Aerial crown-view tile of a tropical tree (Barro Colorado Island, Panama), acquired 20250915:
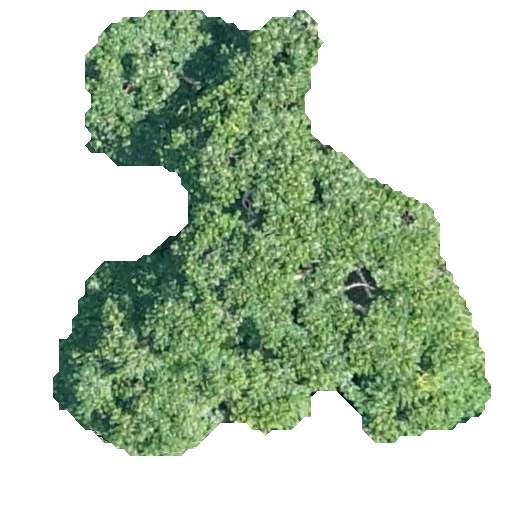
Species: Trattinnickia aspera
GBIF accepted scientific name: Trattinnickia aspera
Crown area: 177.368 m²